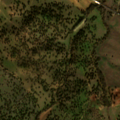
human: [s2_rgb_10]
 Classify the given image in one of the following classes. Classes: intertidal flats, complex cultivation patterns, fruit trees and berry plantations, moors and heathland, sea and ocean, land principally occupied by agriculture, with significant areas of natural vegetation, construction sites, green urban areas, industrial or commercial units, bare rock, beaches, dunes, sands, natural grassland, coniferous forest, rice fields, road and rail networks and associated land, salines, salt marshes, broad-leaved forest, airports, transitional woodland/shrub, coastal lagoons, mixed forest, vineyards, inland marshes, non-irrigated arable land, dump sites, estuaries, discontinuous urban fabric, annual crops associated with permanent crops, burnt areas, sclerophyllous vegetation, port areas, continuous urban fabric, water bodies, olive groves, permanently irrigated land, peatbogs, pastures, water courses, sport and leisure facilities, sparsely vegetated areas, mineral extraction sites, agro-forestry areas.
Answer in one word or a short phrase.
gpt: non-irrigated arable land, olive groves, agro-forestry areas